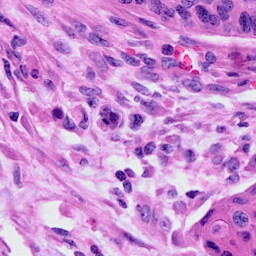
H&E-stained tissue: Cervix